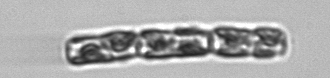
Label: Guinardia_delicatula